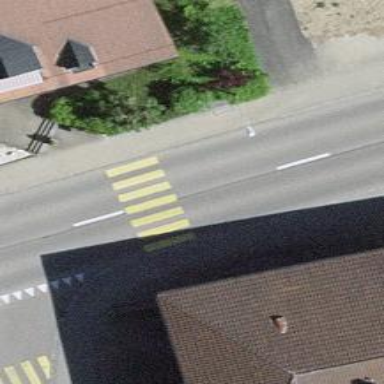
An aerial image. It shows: Zebra crossing on the road.